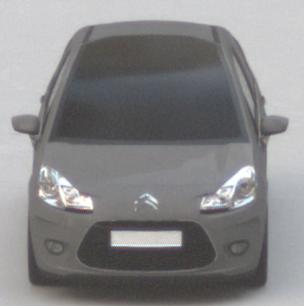
Make: Citroen
Model: C3 1.1
Detailed model: C3 (II)
Model produced from: 2010/01
Model produced until: 2012/03
Doors: 5
Color: gray
Road condition: dry road
Daytime: morning or afternoon
Contrast: low contrast